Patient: sex M, age 78
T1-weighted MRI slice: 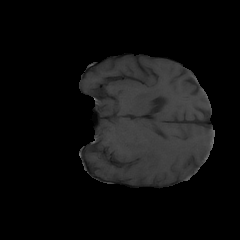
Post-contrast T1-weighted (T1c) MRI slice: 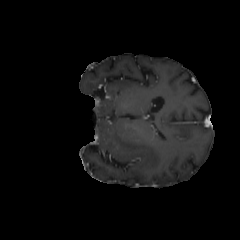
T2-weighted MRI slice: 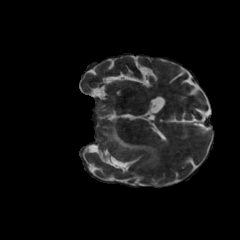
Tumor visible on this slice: yes
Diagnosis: Glioblastoma, IDH-wildtype
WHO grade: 4